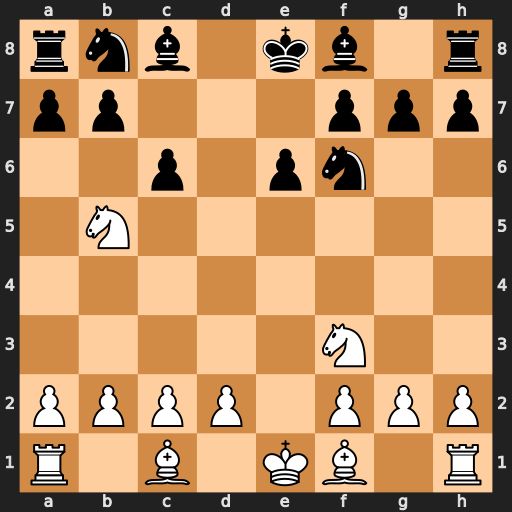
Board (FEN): rnb1kb1r/pp3ppp/2p1pn2/1N6/8/5N2/PPPP1PPP/R1B1KB1R
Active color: w
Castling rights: KQkq
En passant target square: -
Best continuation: Nc7+ Kd7 Nxa8